Aerial crown-view tile of a tropical tree (Barro Colorado Island, Panama), acquired 20250414:
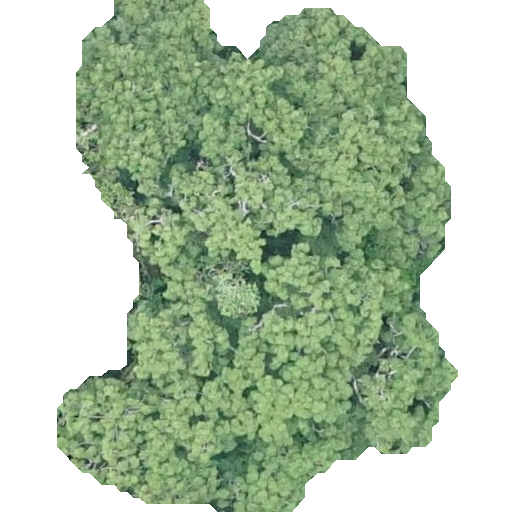
Species: Ceiba pentandra
GBIF accepted scientific name: Ceiba pentandra
Crown area: 232.969 m²